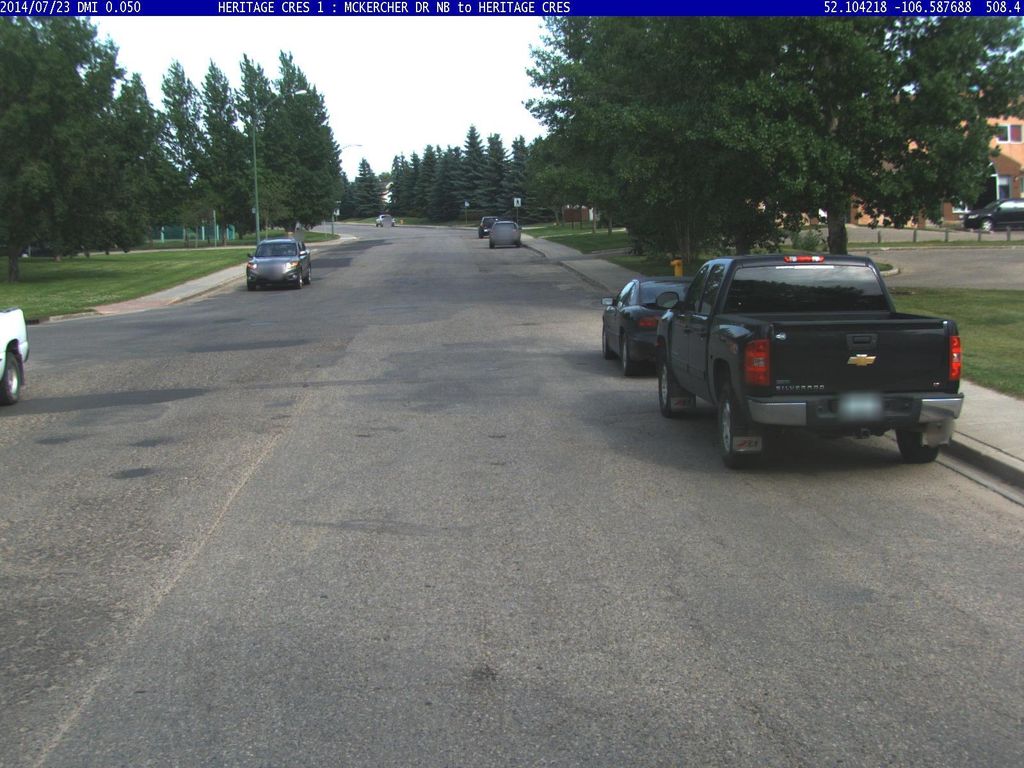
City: saskatoon